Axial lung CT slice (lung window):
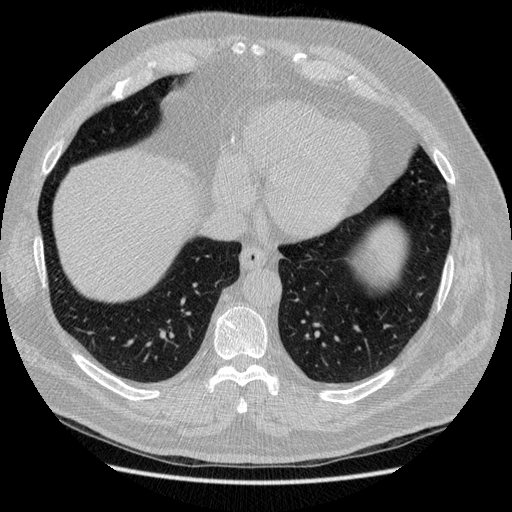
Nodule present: no